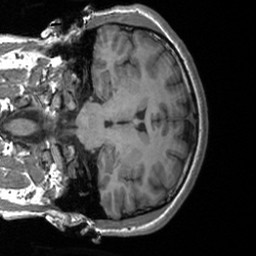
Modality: T1w
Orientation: coronal
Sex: male
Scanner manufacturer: siemens
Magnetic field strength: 3 T
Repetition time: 1.9 s
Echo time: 0.00226 s